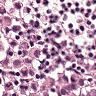
Metastatic tissue present: yes